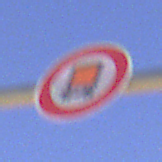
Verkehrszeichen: VerbotKennzeichnungspflichtigeKraftfahrzeugeGefaehrlicheGueter
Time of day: MorningAfternoon
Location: Outdoor (Nature)
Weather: Clear
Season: NotSpecified
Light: Natural